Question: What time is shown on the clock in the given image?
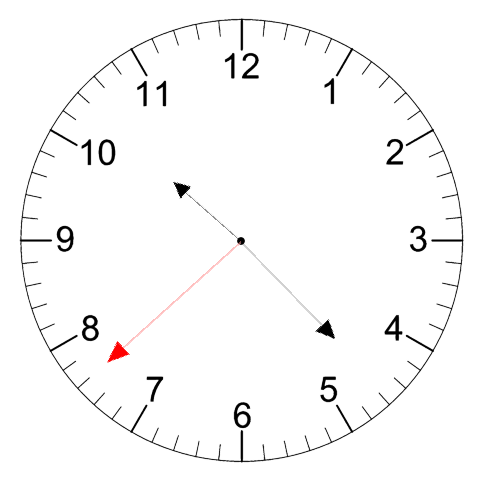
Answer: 10:22:38